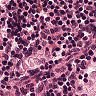
Metastatic tissue present: no